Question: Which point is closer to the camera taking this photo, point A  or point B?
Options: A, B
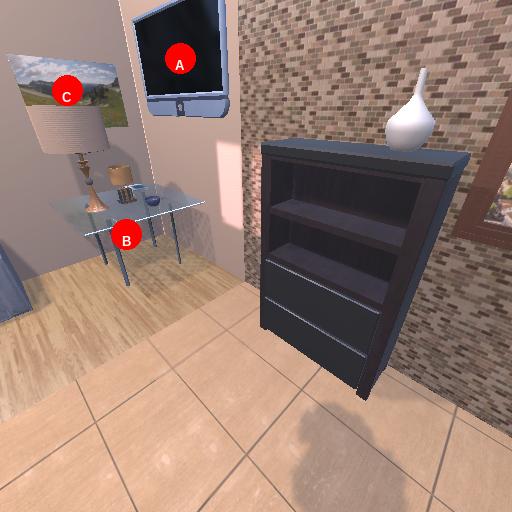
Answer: A